Question: I have these two buttons in my program, one has a good fat margin of blue around, the other one however doesn't. The words are right on the border of the button, how can I add some margin?

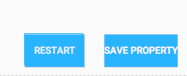
Answer: The word you are looking for is 'padding'. In your Android xml add the 'padding' property for the button. Something like
'''
android:padding="10dp"
'''
You can adjust the number and see whatever suits you.